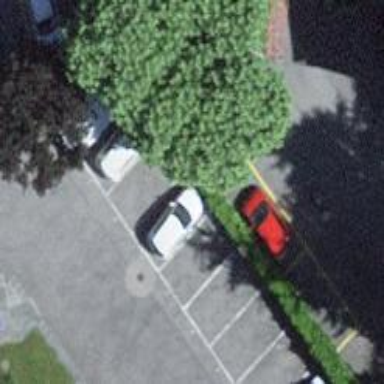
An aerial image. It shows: Parking entrance.